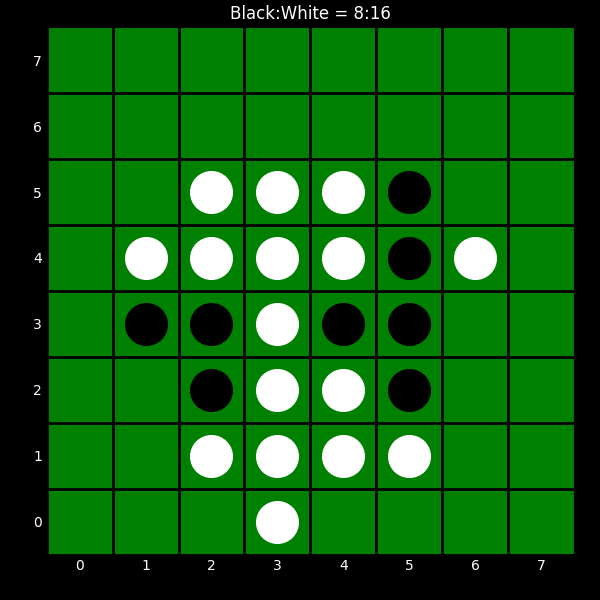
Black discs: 8
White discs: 16